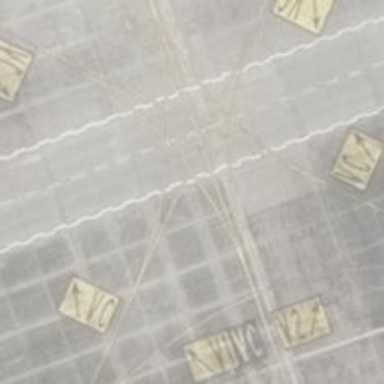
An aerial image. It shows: Concrete taxiway at the airport.